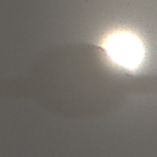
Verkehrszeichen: VorgeschriebeneMindestgeschwindigkeit
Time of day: MorningAfternoon
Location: Outdoor (Nature)
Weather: Clear
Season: Summer
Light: Natural